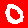
Digit: 0